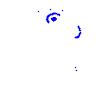
Particle: pion